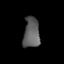
Tissue: lung
Cell type: Epithelial cells
Senescence score: 0.2316
Nuclear area (px): 481
Mean DAPI intensity: 95.27